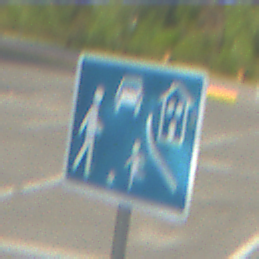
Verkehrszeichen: BeginnVerkehrsberuhigterBereich
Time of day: MorningAfternoon
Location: Outdoor (Suburban)
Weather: PartlyCloudy
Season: NotSpecified
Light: Natural